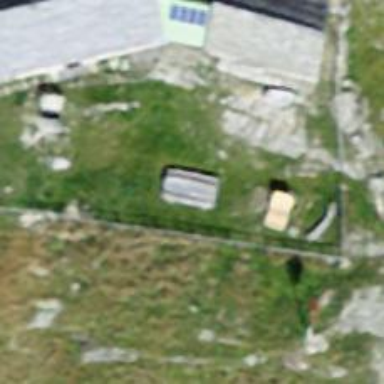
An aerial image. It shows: Picnic table located in leisure land area.